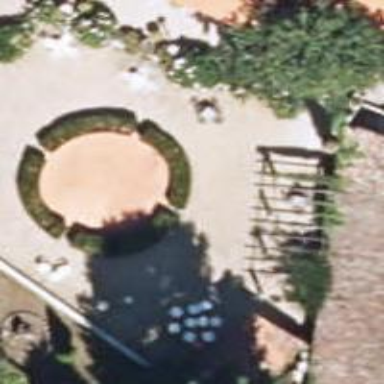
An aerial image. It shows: Cafe.